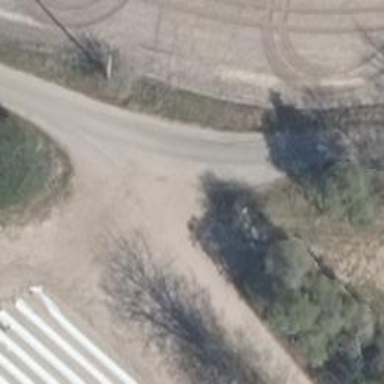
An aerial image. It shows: Passing place on the road.